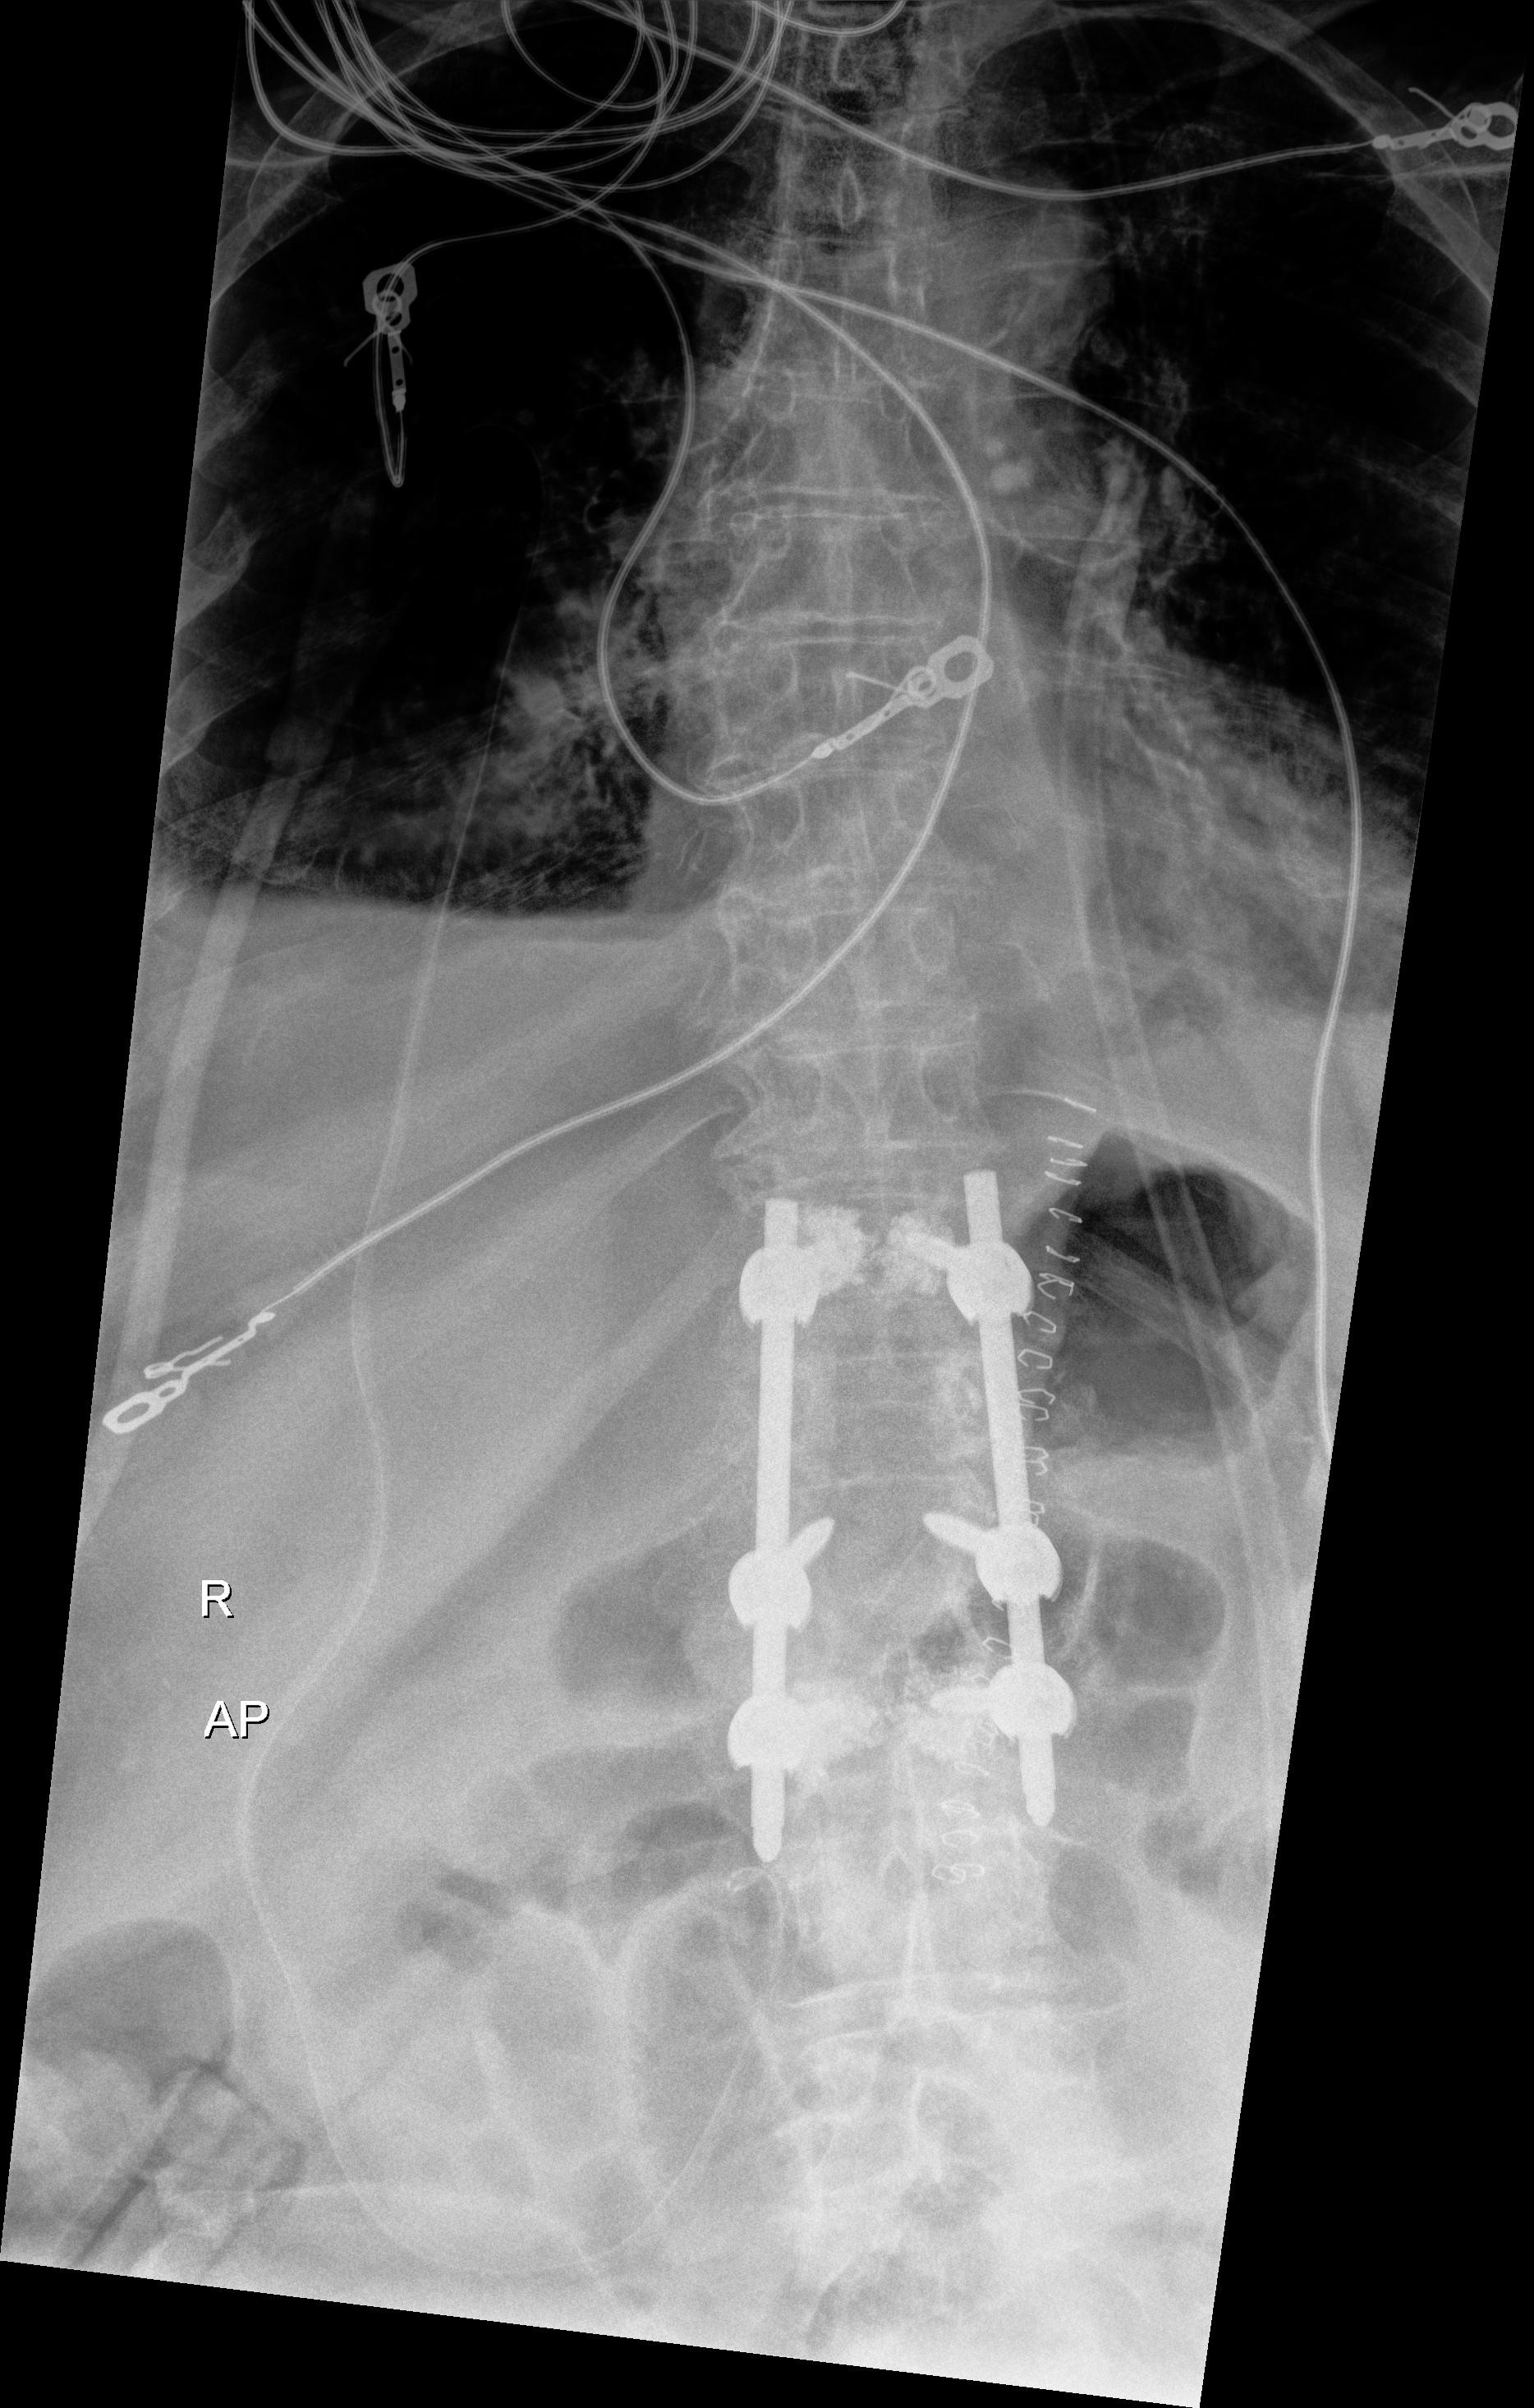
View: AP
Implant manufacturer: nuvasive reline